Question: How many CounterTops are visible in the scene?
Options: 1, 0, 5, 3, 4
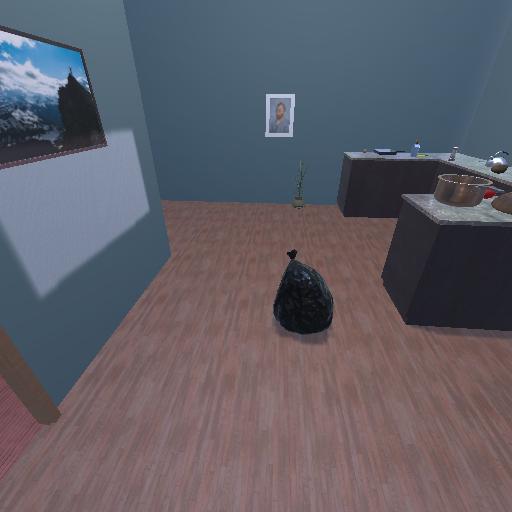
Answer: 1